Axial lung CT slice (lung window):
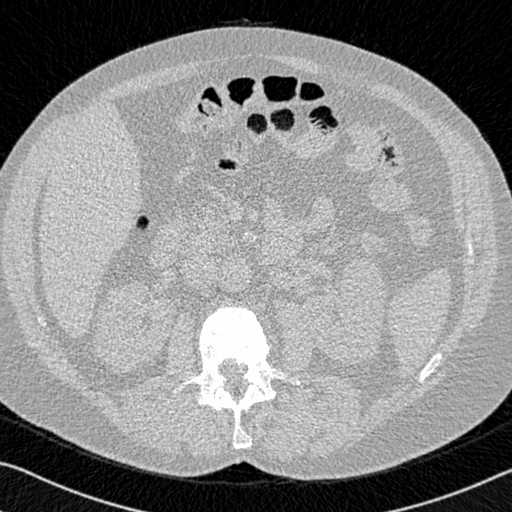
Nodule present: no